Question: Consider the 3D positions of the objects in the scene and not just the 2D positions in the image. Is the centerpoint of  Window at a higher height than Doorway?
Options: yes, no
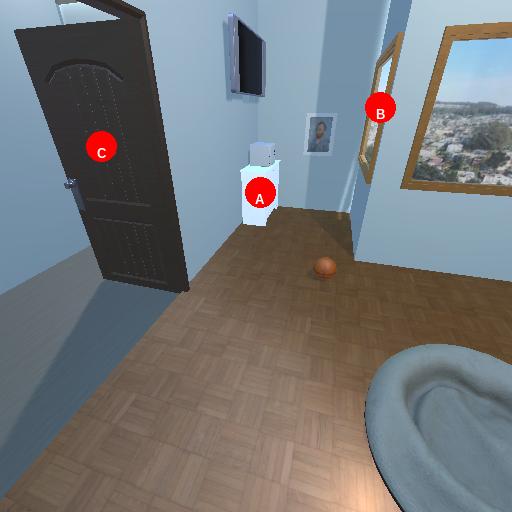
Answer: yes